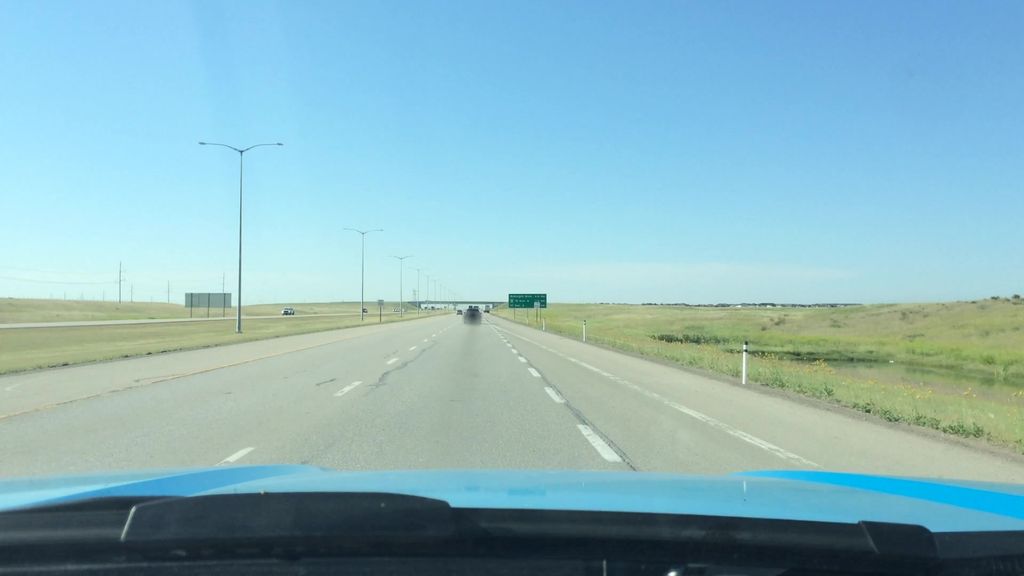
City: calgary